Question: I am trying to retrieve the number of elements which are not null for a column.
For example, if you have something like this:

and you want to retrieve the number of element which are not null for the column_name_1 you should retrieve 1. For the column_name_2 you should retrieve 2, and for the column_name_3 you should retrieve 0.
I am using this query in a MySQL database:
'''
SELECT
COUNT(*)
FROM
my_table
WHERE column_name_1 IS NOT NULL
AND [ others conditions ]
'''
But, you have to run this query for each column, and for a lot elements (not all of them), I have some performance problems. Do you know how I can change this query in order to improve the performance?
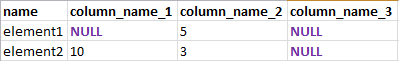
Answer: You can use IF of mysql
'''
SELECT
SUM(IF(col1 IS NULL,1,0)) as Col1,
SUM(IF(col2 IS NULL,1,0)) as Col2,
SUM(IF(col3 IS NULL,1,0)) as Col3
FROM my_table
WHERE [conditions]
'''
This way you shift IS NULL condition from where to selection